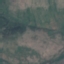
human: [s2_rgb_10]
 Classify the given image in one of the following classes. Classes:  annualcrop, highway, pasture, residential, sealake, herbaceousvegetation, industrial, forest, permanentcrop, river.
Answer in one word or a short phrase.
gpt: HerbaceousVegetation